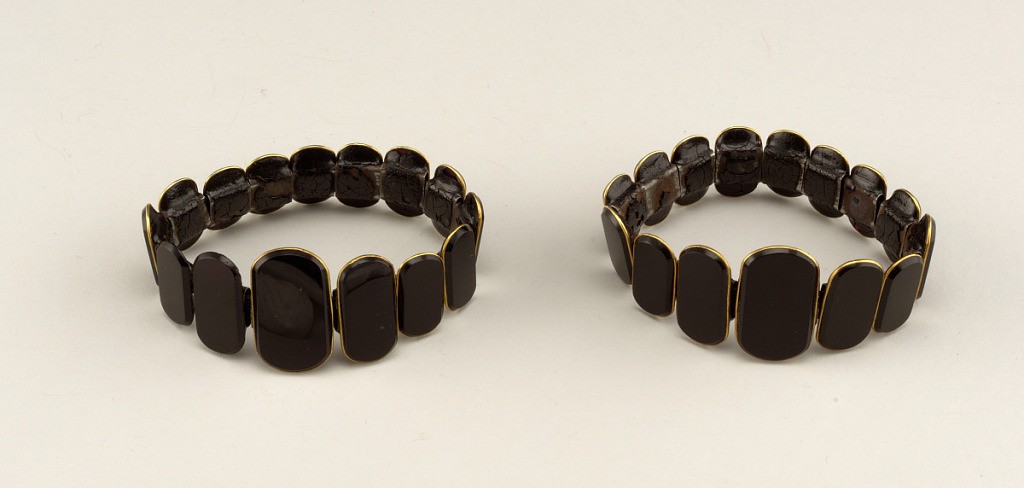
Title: Bracelets
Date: mid-19th century
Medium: Glass, gold, tin
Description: Bracelets made up of placques of amethyst glass with dark backing of paste mounted in gold and strung on elastic.